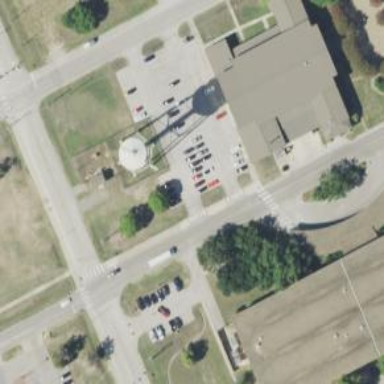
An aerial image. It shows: Water tower that is man-made.